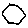
Label: hexagon